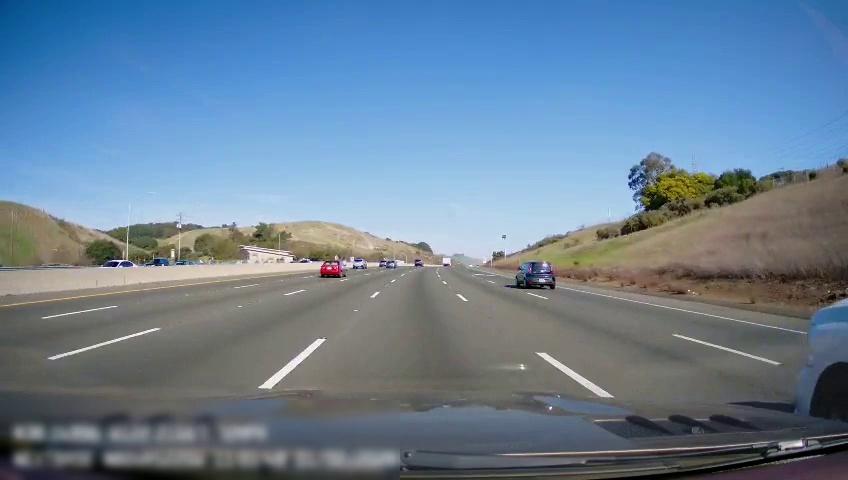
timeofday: Day
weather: Sunny
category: Drivable Space
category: Vehicles | Car
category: Vehicles | Car
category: Vehicles | Truck
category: Vehicles | Car
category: Vehicles | Car
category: Vehicles | SUV
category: Vehicles | Car
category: Vehicles | SUV
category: Vehicles | Car
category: Vehicles | Truck
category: Lanes | Alternate Lane
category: Lanes | Alternate Lane
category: Lanes | Alternate Lane
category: Lanes | Current Lane
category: Lanes | Current Lane
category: Lanes | Alternate Lane
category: Lanes | Alternate Lane